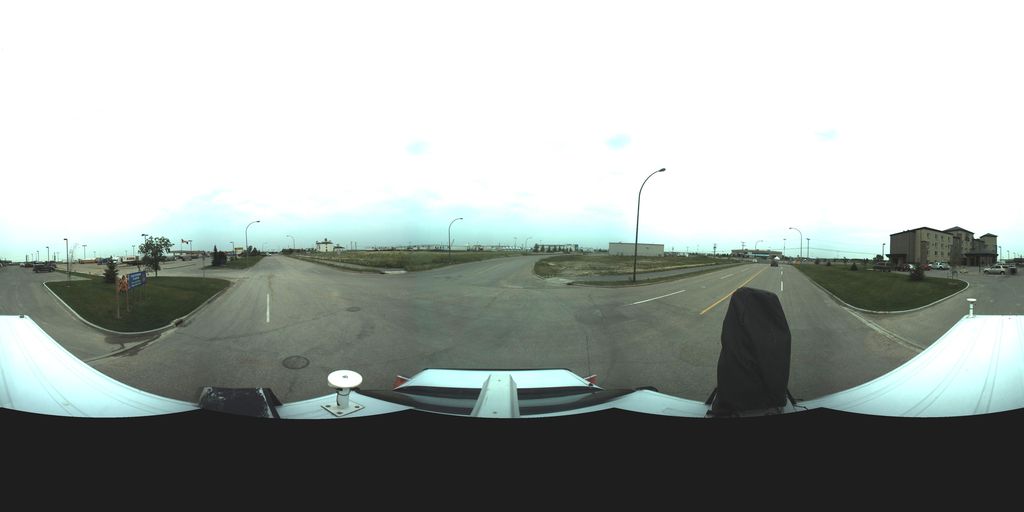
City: saskatoon